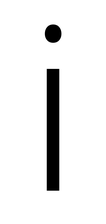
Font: Roboto_Condensed_Light